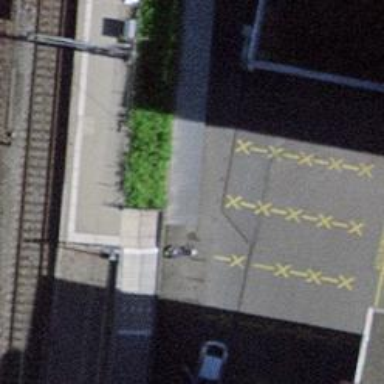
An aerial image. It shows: Rack for bicycle parking.